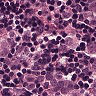
Metastatic tissue present: yes